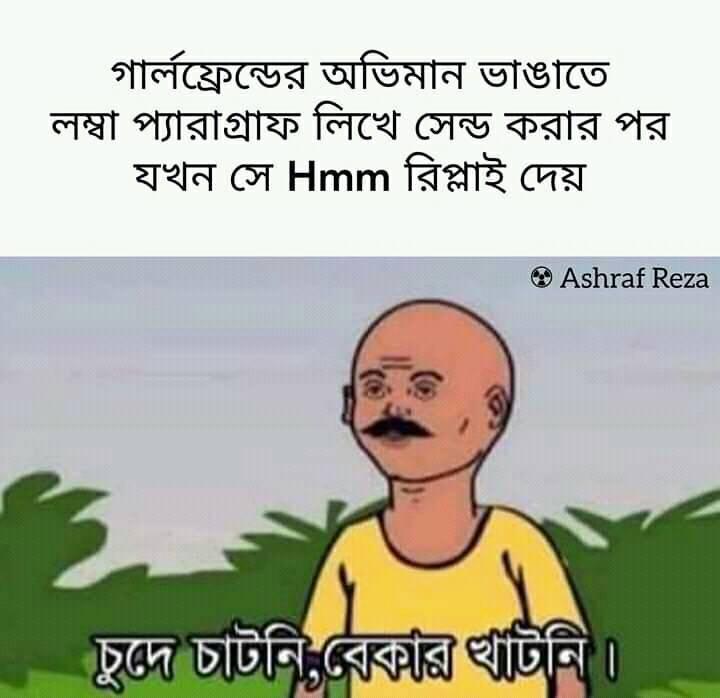
Caption: গালফ্রেন্ডের অভিমান ভাঙ্গাতে লম্বা প্যারাগ্রাফ লিখে সেন্ড করার পর যখন সে Hmm  রিপ্লাই দেয়    চুদে চাটনি, বেকার খাটনি ।
Label: hate